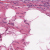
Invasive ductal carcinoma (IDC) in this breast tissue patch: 1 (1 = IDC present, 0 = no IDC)